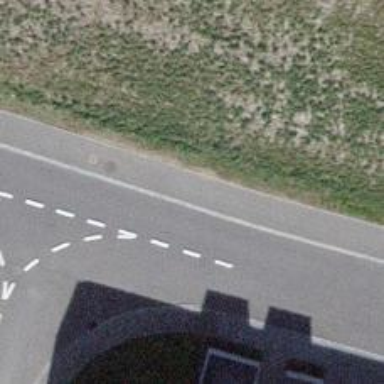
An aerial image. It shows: Sidewalk.